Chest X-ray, PA view. Patient: 47 years old, sex F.
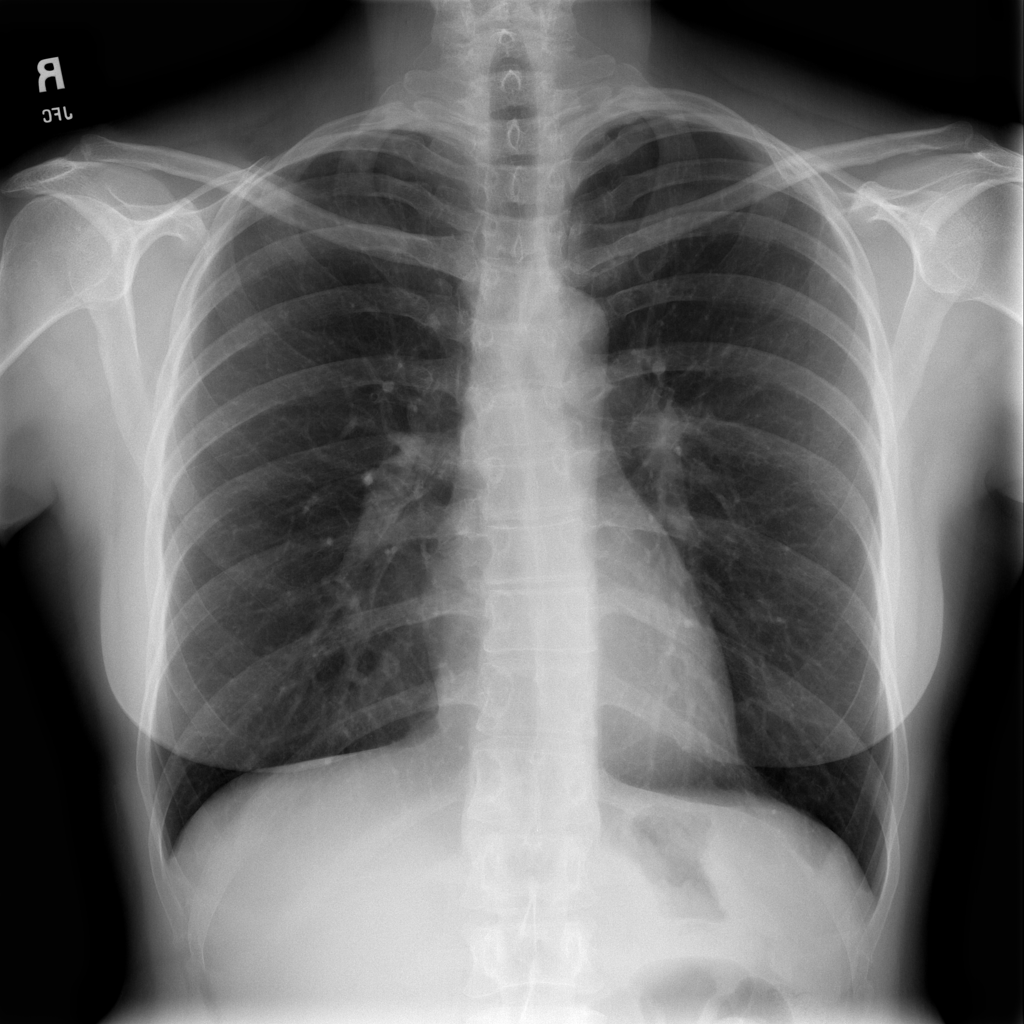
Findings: No Finding